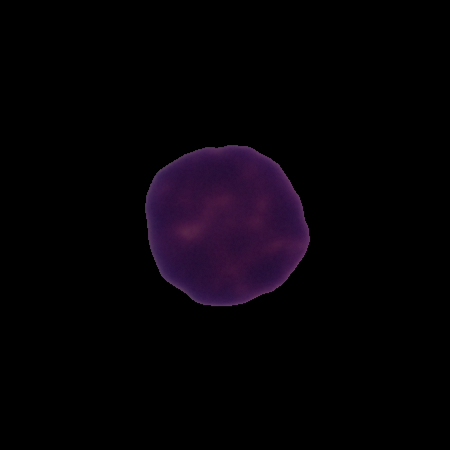
Label: healthy